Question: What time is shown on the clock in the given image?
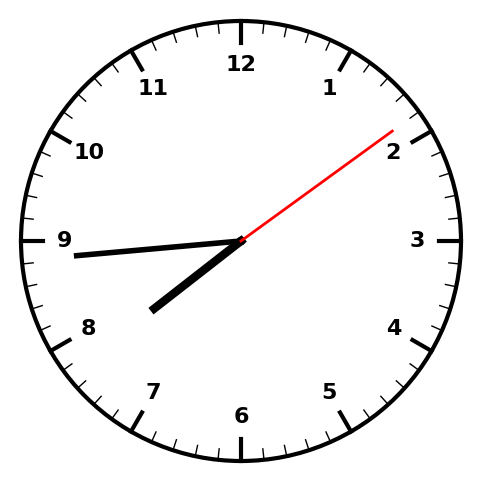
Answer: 07:44:09